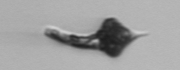
Label: Euglena